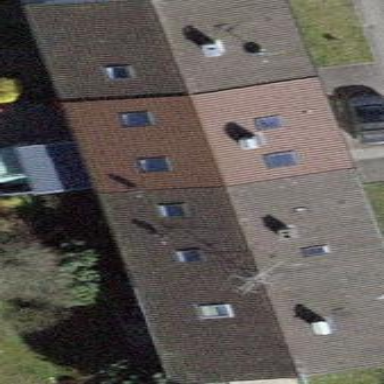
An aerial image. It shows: Gabled roofed house.